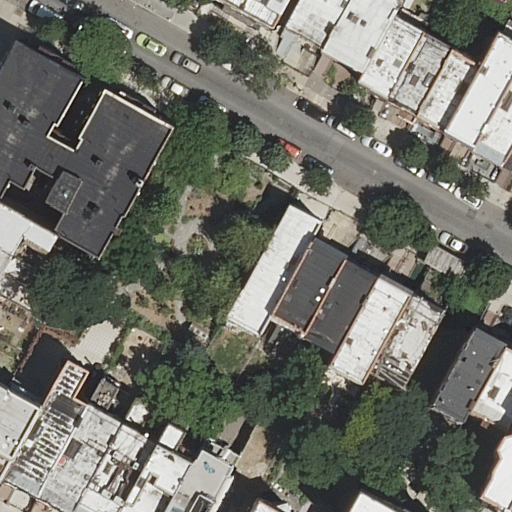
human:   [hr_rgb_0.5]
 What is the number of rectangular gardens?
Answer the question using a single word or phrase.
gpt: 1

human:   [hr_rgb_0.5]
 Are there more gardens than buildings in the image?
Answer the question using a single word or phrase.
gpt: no

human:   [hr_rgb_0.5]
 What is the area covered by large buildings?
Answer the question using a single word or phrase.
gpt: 1163m2

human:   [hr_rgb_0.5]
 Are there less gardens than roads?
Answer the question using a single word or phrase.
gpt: no

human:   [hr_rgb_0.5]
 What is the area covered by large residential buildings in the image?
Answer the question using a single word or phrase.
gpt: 1163m2

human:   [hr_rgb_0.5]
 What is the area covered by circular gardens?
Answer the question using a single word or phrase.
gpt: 0m2

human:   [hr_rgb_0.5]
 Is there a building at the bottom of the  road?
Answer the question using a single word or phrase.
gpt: yes

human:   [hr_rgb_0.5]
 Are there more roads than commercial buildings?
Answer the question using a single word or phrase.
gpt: yes

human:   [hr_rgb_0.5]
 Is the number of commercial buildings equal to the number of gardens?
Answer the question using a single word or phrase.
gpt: no

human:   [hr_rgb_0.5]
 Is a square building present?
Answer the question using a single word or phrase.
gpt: no

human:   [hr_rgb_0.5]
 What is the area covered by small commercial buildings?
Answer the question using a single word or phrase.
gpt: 0m2

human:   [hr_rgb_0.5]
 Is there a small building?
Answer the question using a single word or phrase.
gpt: yes

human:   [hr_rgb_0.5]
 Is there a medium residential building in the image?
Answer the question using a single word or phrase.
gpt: yes

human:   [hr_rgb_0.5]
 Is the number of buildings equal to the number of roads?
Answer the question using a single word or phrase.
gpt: no

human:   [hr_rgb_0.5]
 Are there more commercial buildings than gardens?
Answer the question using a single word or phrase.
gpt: no

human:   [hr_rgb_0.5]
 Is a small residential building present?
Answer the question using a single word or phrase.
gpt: yes

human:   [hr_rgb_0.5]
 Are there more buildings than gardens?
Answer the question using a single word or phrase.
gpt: yes

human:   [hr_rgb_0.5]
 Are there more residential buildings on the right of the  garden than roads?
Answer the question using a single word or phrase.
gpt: yes

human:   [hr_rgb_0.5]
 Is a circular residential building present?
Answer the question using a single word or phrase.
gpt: no

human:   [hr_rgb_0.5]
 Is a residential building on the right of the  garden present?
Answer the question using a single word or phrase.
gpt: yes

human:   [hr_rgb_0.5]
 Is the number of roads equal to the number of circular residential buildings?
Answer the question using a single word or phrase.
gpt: no

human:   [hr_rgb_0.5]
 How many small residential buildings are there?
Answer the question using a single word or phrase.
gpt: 14

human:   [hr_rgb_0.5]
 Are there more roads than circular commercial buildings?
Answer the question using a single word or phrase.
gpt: yes

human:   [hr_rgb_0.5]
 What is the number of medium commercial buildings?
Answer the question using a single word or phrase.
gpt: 0

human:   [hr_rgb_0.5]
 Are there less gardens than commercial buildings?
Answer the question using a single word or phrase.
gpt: no

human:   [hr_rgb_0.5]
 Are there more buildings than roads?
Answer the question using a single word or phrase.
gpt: yes

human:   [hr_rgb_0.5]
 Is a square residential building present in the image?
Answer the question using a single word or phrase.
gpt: no

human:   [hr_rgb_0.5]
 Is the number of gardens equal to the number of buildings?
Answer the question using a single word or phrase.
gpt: no

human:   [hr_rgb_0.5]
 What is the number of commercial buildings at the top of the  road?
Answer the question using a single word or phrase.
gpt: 0

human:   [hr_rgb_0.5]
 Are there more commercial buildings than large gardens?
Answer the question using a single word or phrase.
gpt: no

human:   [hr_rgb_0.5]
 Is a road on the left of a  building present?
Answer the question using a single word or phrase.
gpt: yes

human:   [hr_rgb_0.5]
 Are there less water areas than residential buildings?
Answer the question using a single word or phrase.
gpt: yes

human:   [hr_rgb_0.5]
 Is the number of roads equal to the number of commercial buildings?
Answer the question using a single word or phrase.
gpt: no

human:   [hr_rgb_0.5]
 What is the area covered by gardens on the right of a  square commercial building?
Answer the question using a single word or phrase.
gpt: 0m2

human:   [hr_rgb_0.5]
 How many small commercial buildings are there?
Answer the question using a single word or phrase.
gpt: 0

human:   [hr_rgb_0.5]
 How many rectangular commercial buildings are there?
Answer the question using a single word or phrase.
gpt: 0